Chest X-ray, AP view. Patient: 43 years old, sex F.
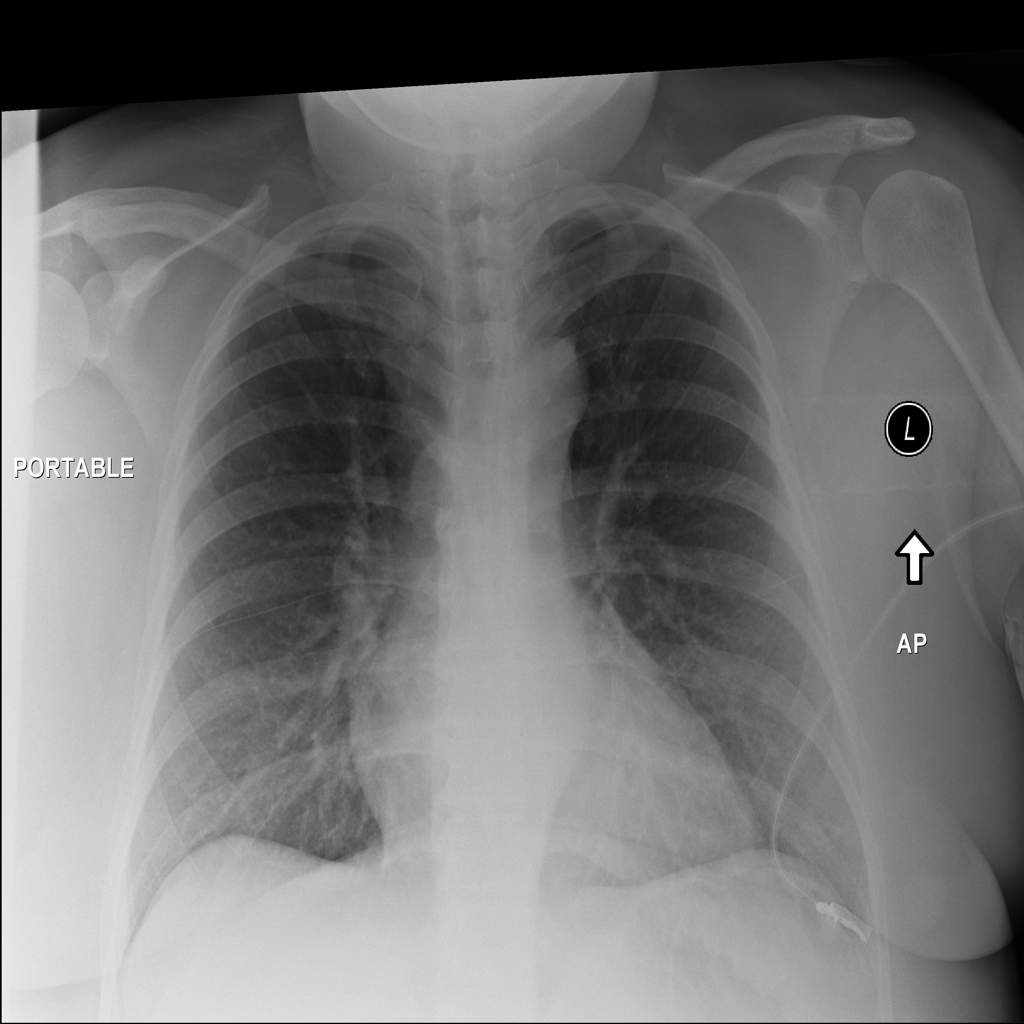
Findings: Atelectasis